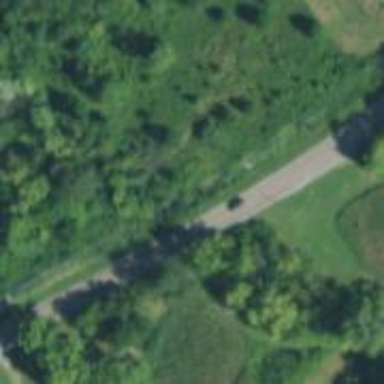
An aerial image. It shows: Unclassified road on bridge.